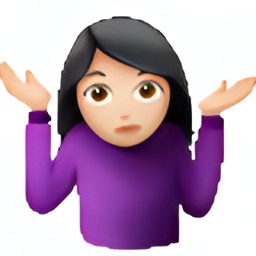
Name: shrug
Emoji: 🤷🏻
Group: People & Body
Sub-group: person-gesture